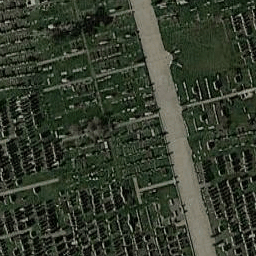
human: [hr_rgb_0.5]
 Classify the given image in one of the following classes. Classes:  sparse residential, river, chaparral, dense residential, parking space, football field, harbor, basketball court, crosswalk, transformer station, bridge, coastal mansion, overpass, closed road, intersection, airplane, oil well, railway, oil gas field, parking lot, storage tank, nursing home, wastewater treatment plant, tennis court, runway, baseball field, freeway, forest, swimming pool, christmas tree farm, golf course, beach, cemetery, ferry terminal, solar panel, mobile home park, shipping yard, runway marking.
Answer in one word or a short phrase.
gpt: cemetery